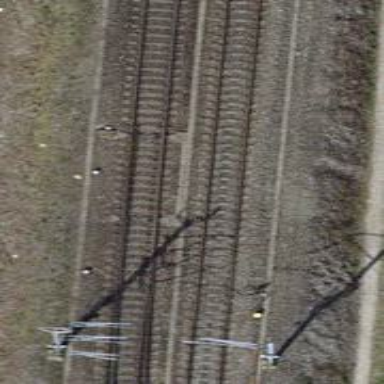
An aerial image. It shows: Railway switch.